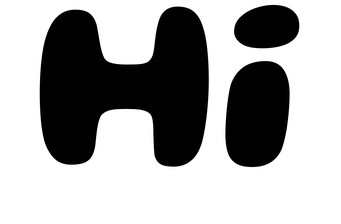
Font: Gluten_Bold